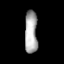
Tissue: lung
Cell type: Epithelial cells
Senescence score: 0.2184
Nuclear area (px): 530
Mean DAPI intensity: 171.604